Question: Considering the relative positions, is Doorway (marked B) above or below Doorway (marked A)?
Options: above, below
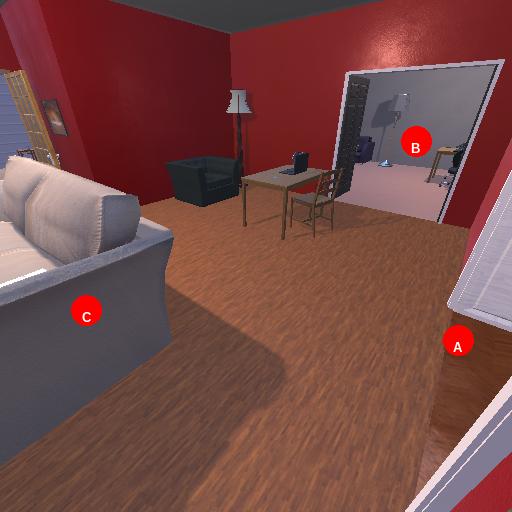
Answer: above